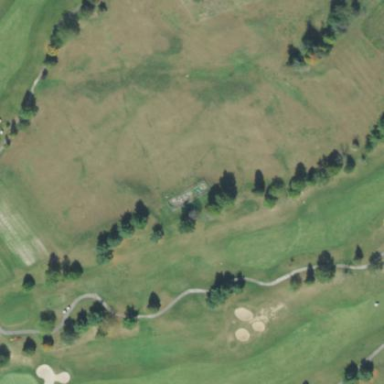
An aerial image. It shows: Grassy area designated for driving range golf.